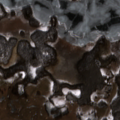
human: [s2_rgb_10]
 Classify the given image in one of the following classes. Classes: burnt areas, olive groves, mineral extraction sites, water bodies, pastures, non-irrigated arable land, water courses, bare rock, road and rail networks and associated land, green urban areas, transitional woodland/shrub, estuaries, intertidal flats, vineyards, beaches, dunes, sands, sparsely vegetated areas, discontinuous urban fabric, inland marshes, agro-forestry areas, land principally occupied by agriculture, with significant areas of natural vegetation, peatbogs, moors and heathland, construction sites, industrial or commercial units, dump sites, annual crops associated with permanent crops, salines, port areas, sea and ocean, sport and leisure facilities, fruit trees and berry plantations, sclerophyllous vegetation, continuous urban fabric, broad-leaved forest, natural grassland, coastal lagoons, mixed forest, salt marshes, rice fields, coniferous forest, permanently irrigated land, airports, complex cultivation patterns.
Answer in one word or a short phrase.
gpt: pastures, land principally occupied by agriculture, with significant areas of natural vegetation, broad-leaved forest, mixed forest, transitional woodland/shrub, inland marshes, water bodies